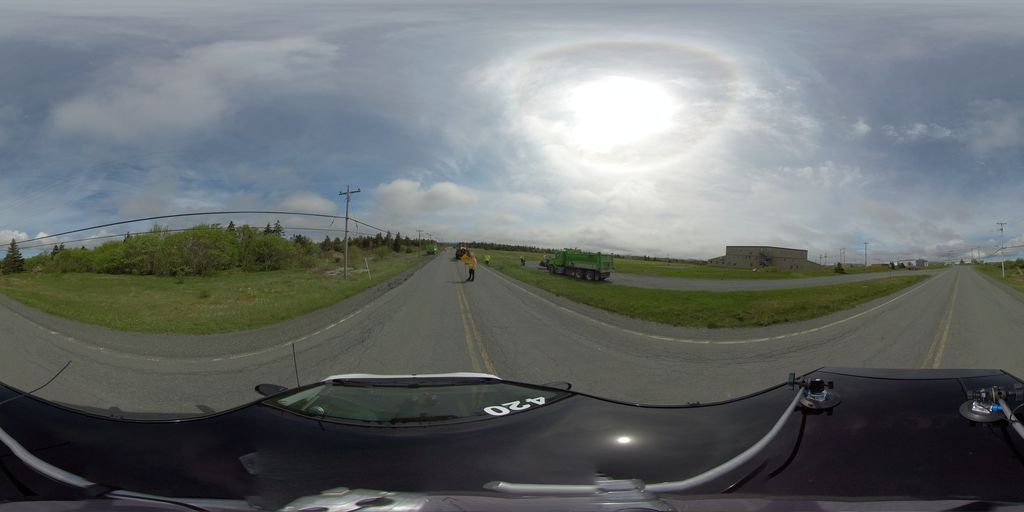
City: st_johns